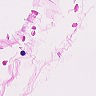
Metastatic tissue present: no